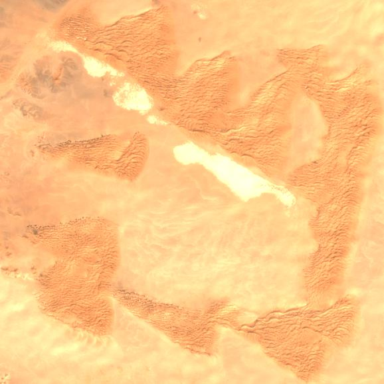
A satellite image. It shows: Desert erg with sandy surface.